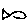
Label: fish